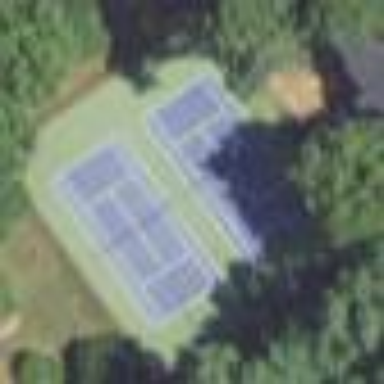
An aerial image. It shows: Paved tennis court in leisure land pitch.